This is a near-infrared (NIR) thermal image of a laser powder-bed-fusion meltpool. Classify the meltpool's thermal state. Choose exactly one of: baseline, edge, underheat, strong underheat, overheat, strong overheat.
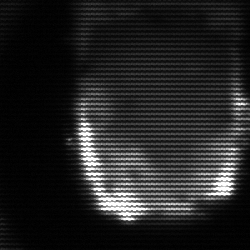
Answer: baseline